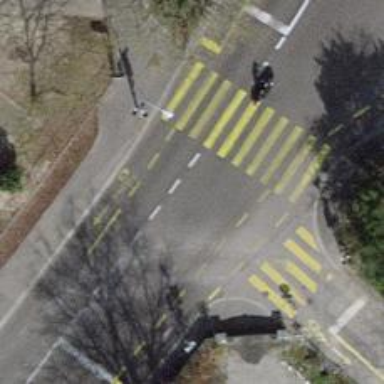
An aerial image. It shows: Asphalt road in residential area with opposite lane cycleway.